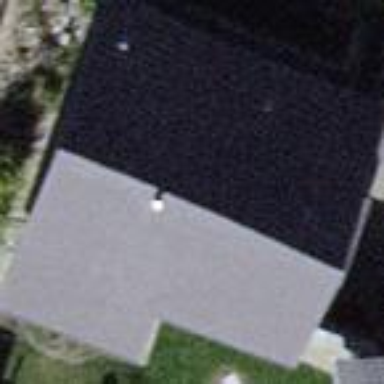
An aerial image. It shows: Simple house.